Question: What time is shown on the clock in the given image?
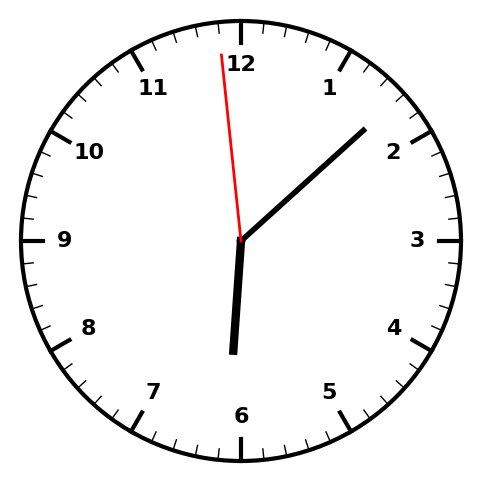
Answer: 06:07:59